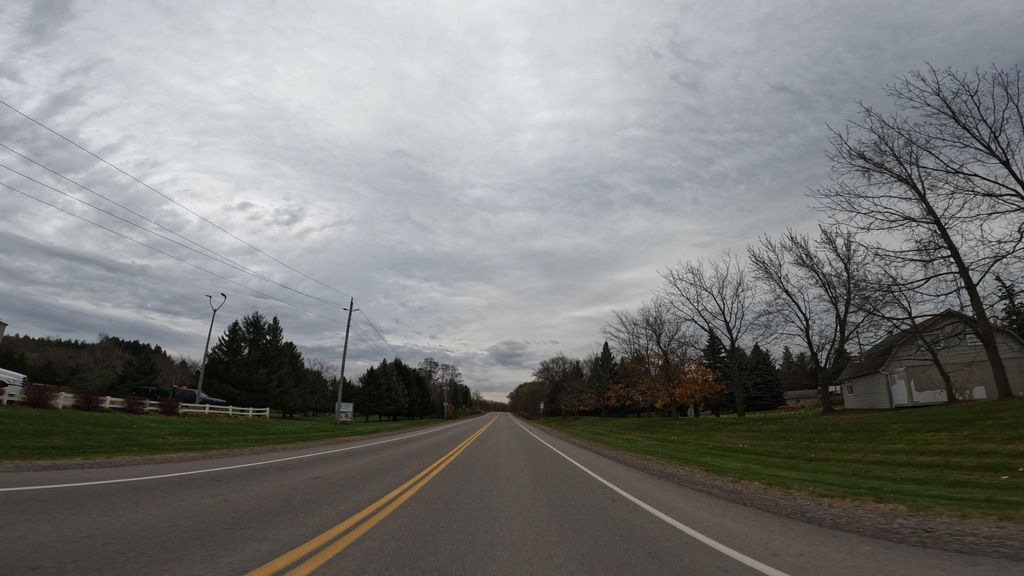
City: hamilton